Field crop: maize
Growth stage: 2
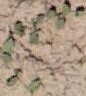
Species: convolvulus